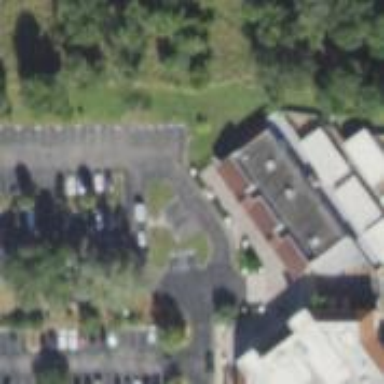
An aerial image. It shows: Parking space is available.